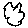
Label: cloud